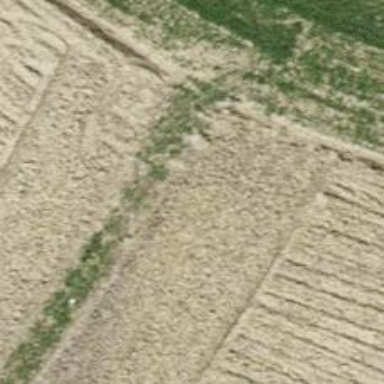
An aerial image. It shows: Track with ground surface of grade 5.